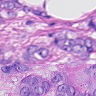
Metastatic tissue present: yes